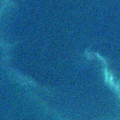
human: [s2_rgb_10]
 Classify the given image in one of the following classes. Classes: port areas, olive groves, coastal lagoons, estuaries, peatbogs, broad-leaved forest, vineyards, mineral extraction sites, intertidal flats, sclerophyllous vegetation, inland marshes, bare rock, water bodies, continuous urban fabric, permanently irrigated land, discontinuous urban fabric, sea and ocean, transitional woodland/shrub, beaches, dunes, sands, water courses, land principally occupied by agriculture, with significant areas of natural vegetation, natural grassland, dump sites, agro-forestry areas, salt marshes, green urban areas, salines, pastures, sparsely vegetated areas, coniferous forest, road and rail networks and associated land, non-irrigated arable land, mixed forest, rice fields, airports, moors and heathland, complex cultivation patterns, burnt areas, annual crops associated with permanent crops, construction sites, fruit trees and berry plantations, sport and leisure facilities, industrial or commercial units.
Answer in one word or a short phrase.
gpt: sea and ocean